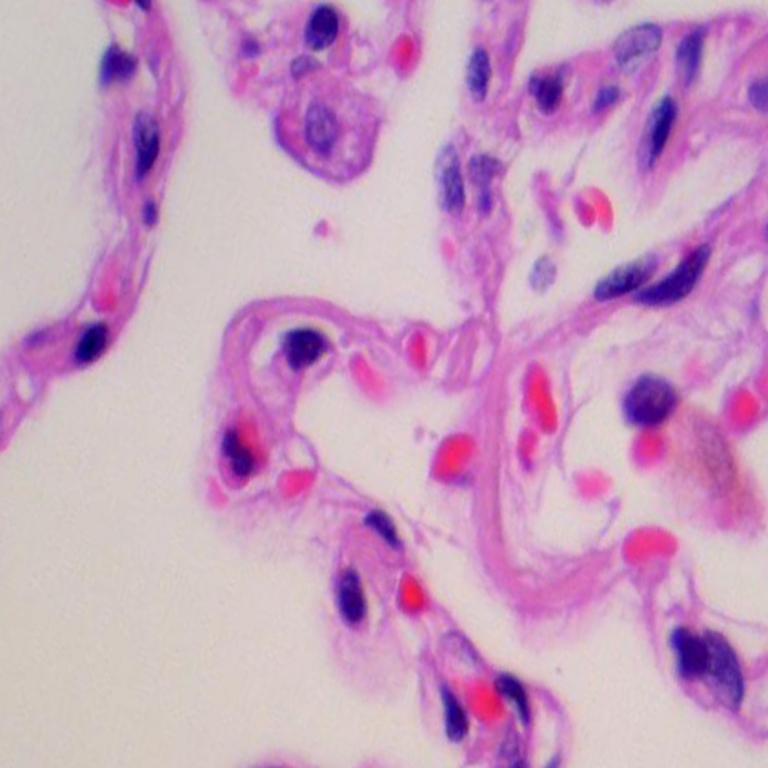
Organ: lung
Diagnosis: benign